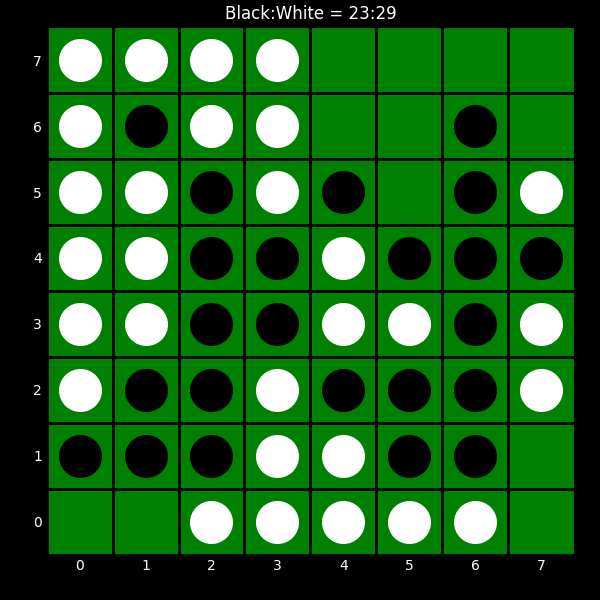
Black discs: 23
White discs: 29